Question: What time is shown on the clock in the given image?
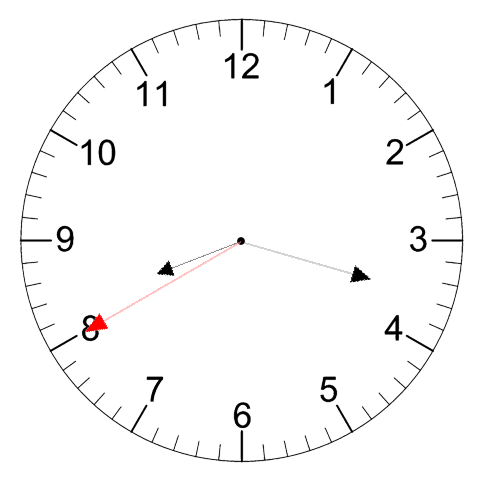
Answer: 08:17:40